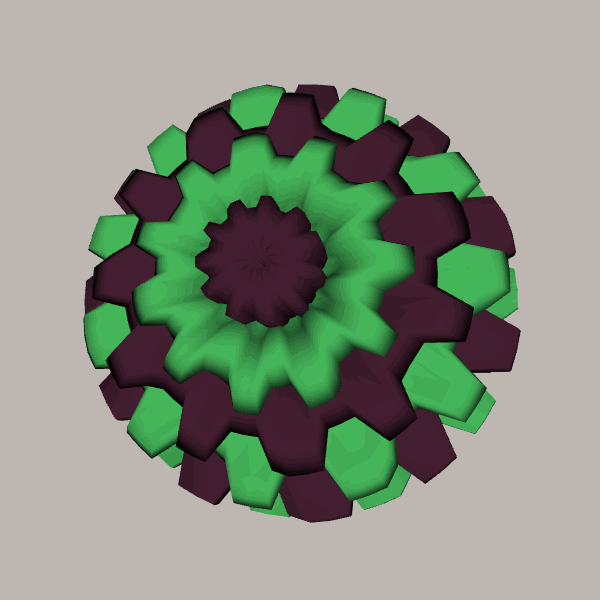
Background: light